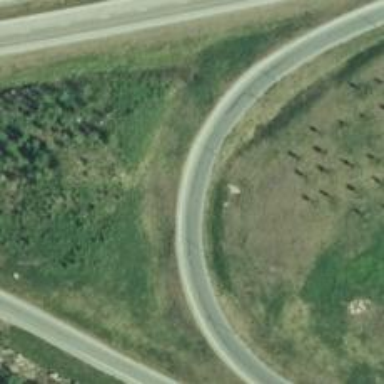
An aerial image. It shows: Trunk link road with asphalt surface.